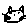
Label: cat